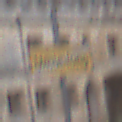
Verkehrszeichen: EndeDerUmleitungsankuendigung
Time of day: Midday
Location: Outdoor (Urban)
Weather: Overcast
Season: NotSpecified
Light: Natural